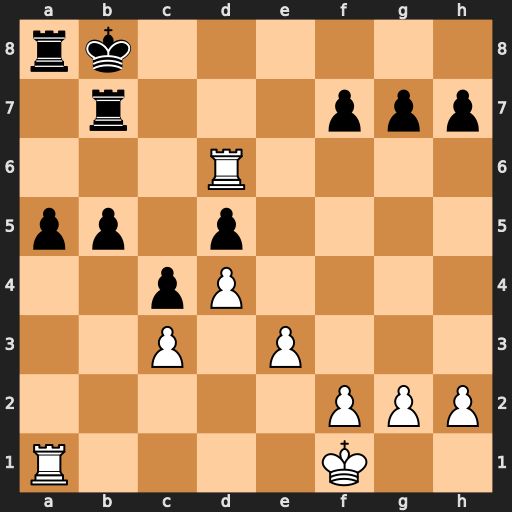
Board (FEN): rk6/1r3ppp/3R4/pp1p4/2pP4/2P1P3/5PPP/R4K2
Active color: w
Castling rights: -
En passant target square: -
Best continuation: Rd8+ Kc7 Rxa8